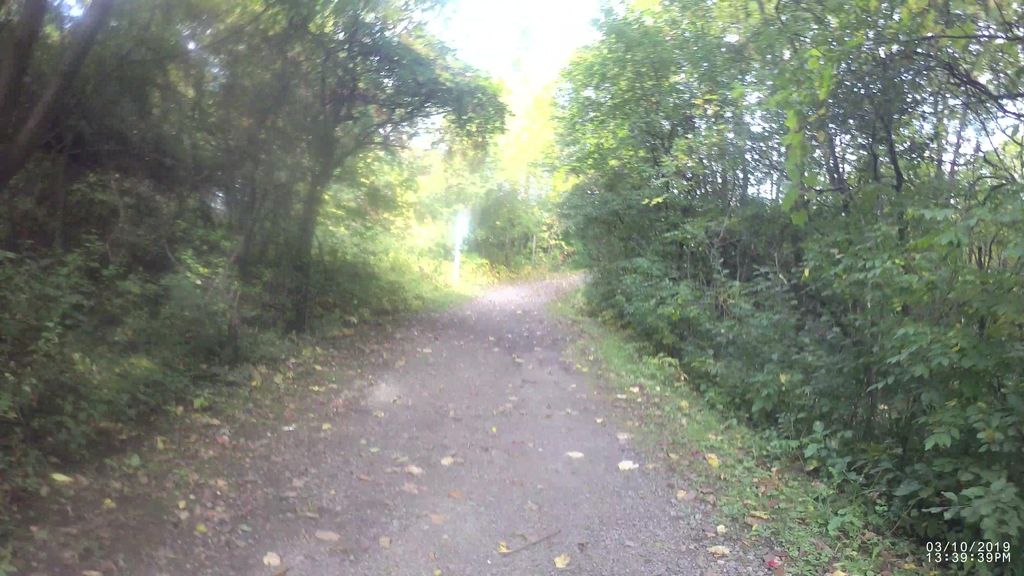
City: montreal